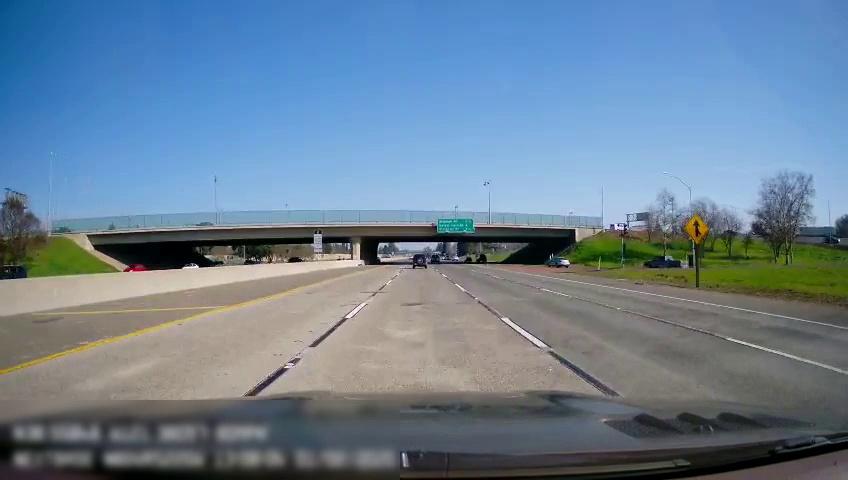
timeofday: Day
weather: Sunny
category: Drivable Space
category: Vehicles | SUV
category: Vehicles | Car
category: Vehicles | Car
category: Vehicles | Car
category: Vehicles | Car
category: Vehicles | Truck
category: Vehicles | SUV
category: Vehicles | Car
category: Lanes | Current Lane
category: Lanes | Alternate Lane
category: Lanes | Alternate Lane
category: Lanes | Alternate Lane
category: Lanes | Alternate Lane
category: Lanes | Alternate Lane
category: Traffic | Signs
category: Traffic | Signs